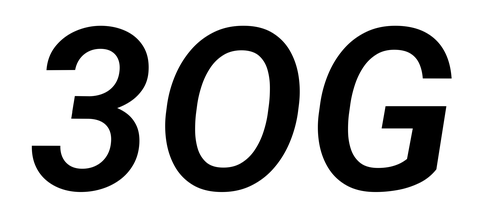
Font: Roboto-Italic_SemiBold_Italic